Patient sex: M
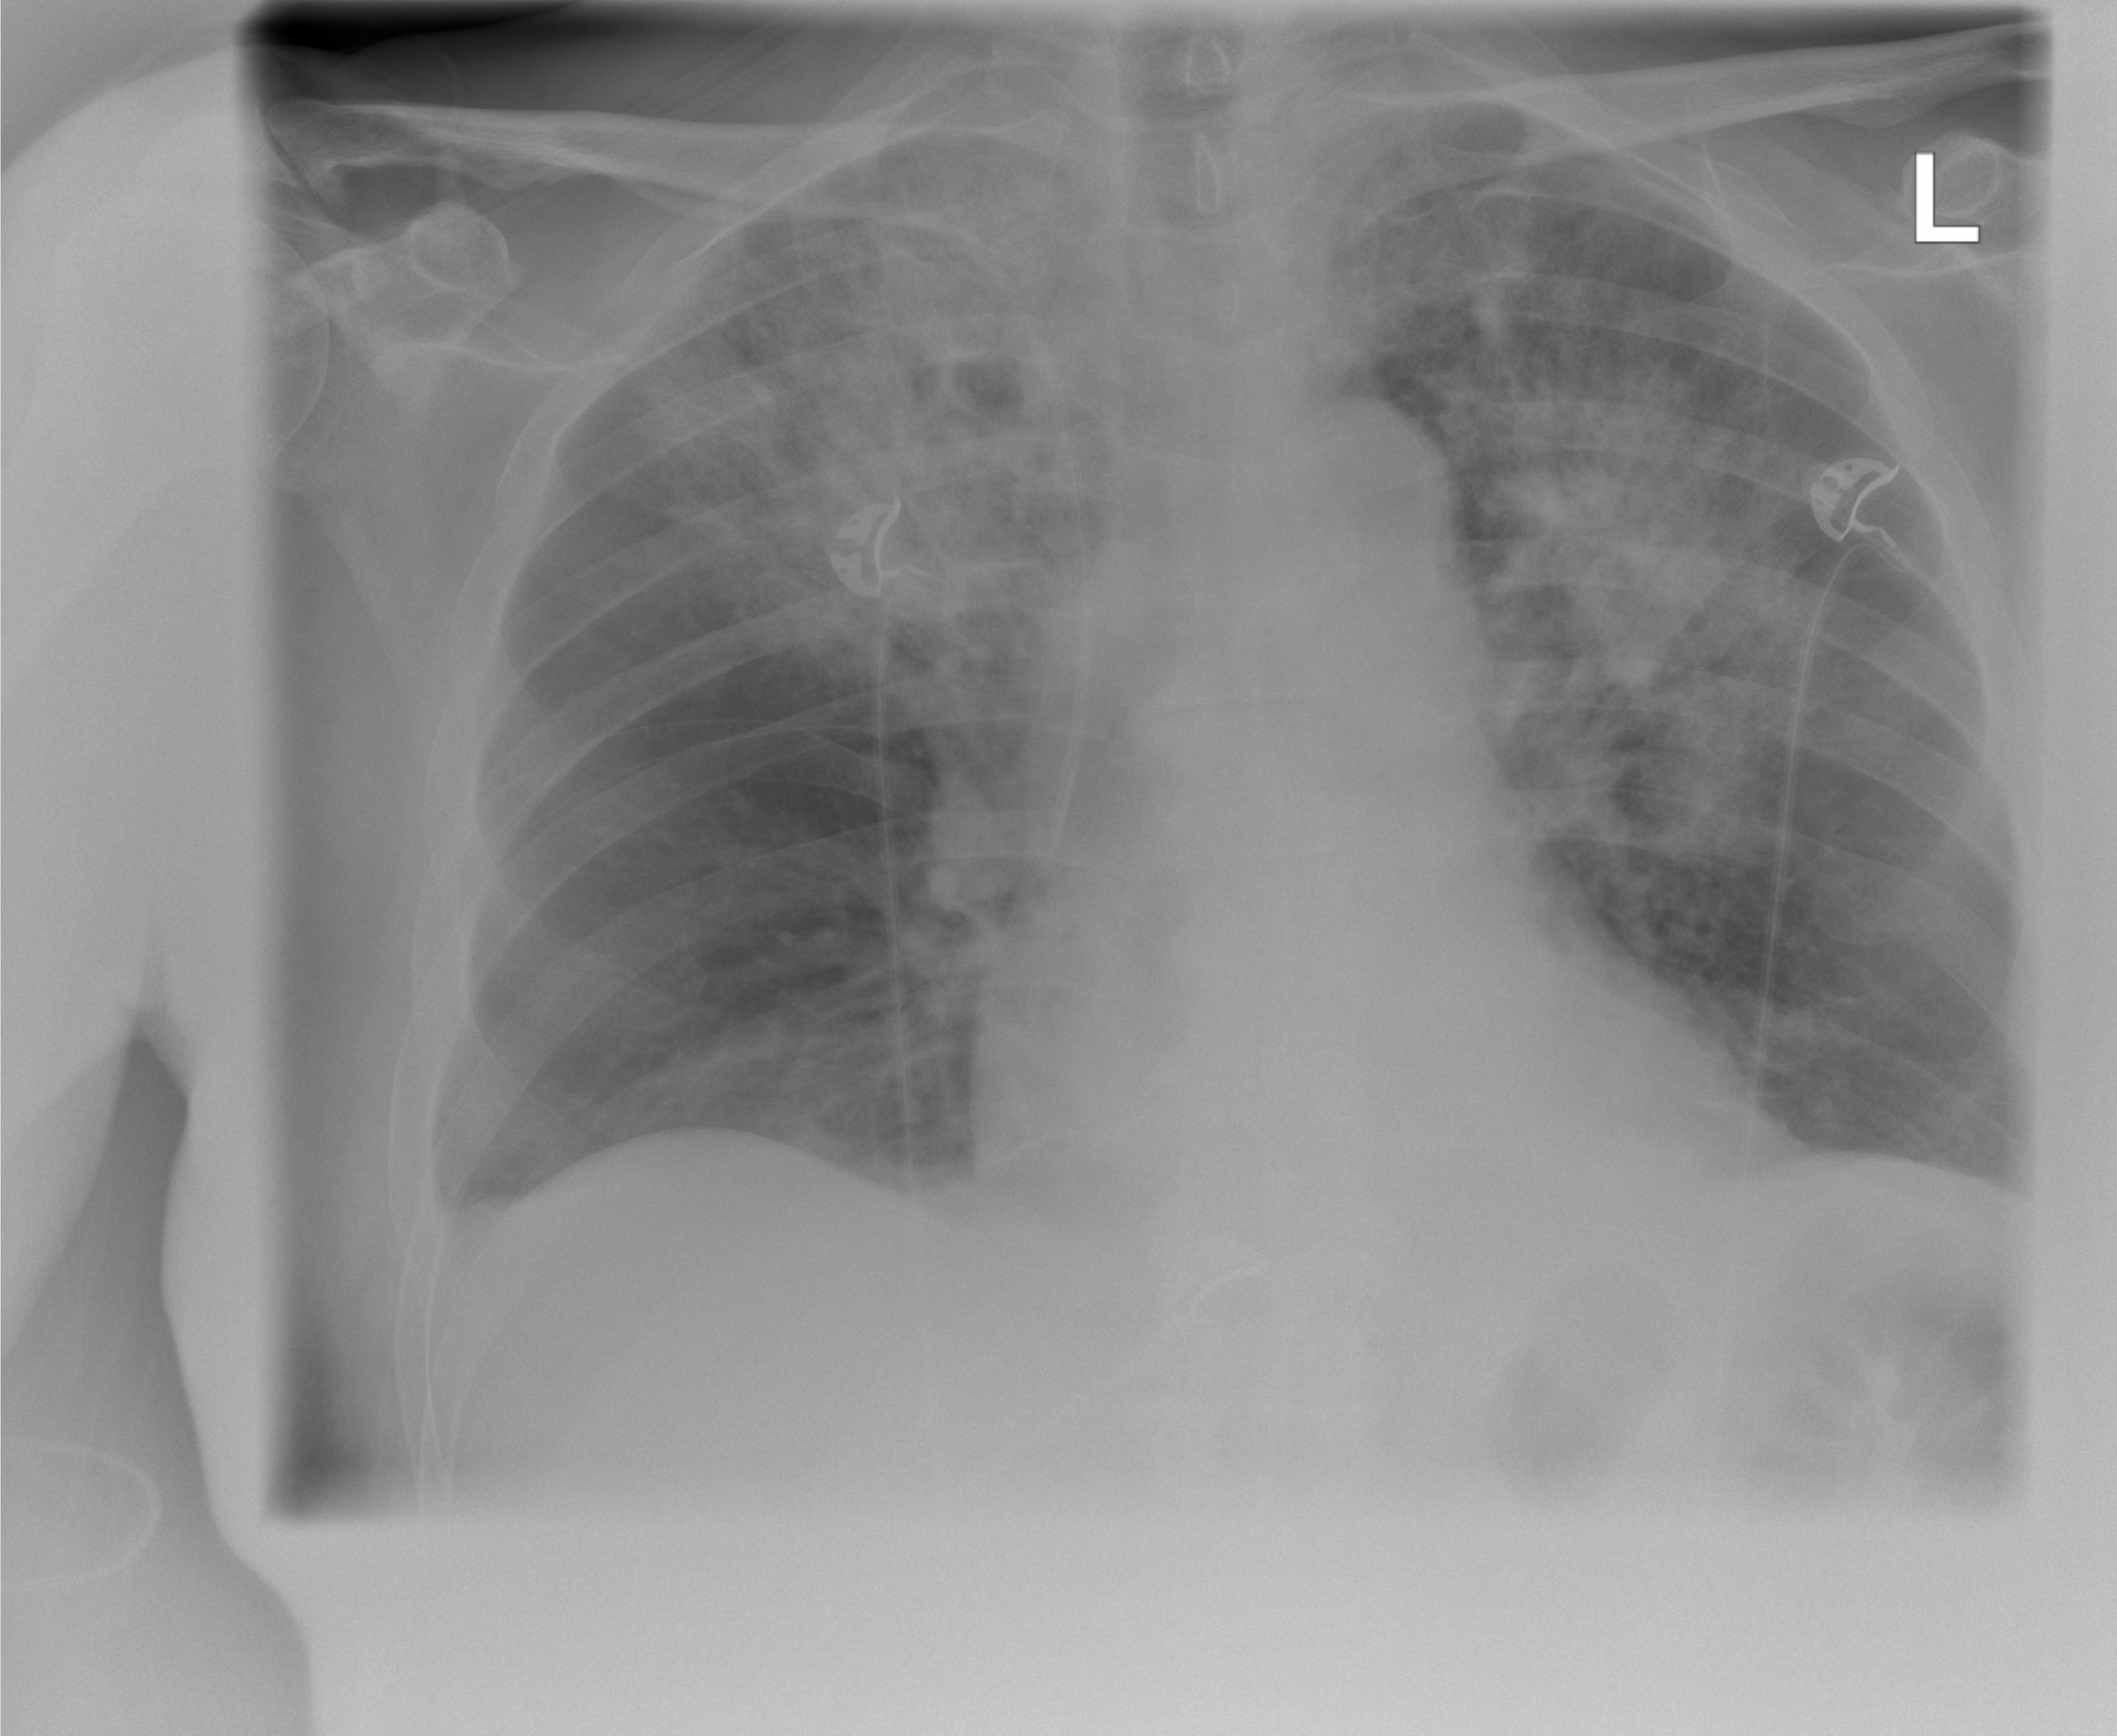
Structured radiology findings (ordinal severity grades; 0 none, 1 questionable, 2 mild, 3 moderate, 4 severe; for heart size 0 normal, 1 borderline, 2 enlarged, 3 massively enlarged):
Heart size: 1
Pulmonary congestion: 0
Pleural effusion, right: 2
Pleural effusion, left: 0
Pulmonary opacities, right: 3
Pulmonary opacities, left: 3
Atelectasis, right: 2
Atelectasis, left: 2